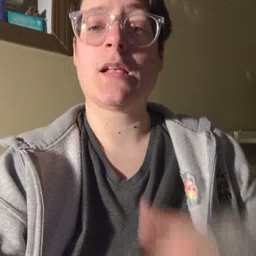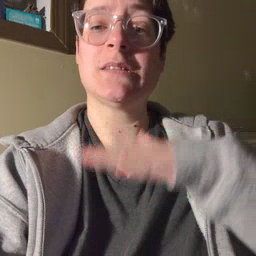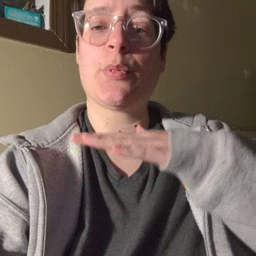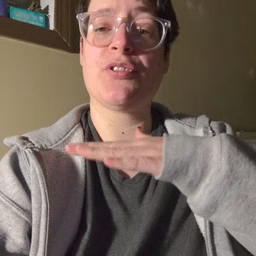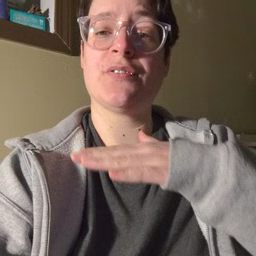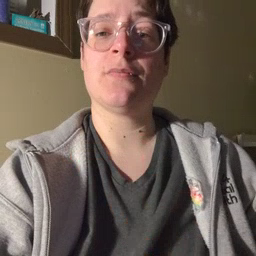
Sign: table